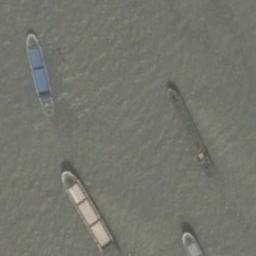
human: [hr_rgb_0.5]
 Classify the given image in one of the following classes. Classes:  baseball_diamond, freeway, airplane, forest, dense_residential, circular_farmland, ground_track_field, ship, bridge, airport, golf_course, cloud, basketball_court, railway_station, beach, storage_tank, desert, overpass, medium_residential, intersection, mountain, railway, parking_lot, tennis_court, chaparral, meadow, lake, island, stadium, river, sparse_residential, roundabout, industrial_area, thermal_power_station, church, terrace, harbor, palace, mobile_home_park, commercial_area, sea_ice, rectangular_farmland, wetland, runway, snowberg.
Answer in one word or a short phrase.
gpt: ship